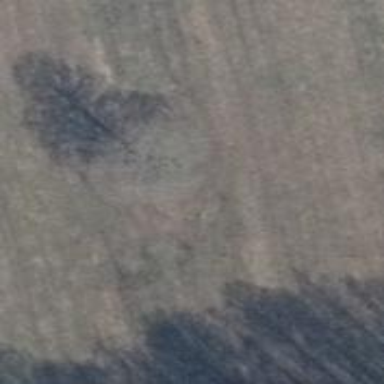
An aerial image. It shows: Single tag "natural: tree."